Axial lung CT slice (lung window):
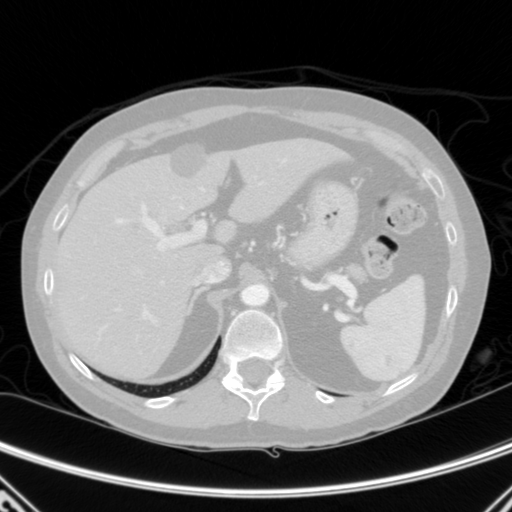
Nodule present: no